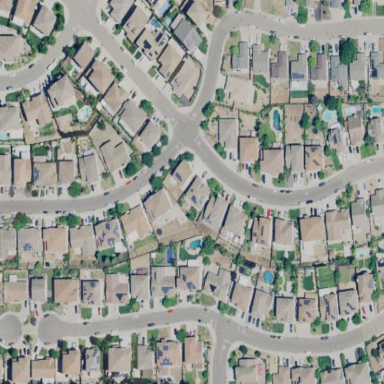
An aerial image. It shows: Residential area composed of single-family homes.